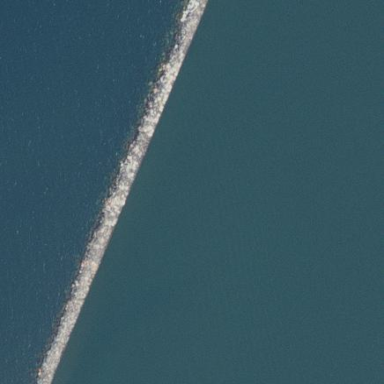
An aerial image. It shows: Breakwater made of rock.